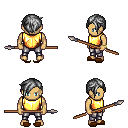
a pixel art fantasy rpg character, male body template, human, tanned skin, gold chest armor, metal pants, gray pixie cut hairstyle, bracelets, brown slippers, spear, four views (front, back, left, right), 2x2 character sprite sheet, small pixel art, hard edges, no anti-aliasing